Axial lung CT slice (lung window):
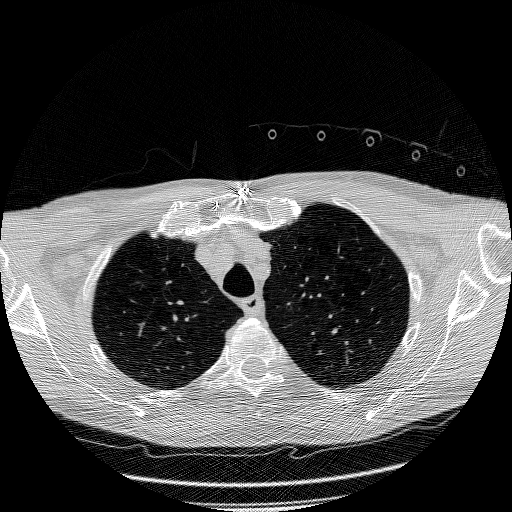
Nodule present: no